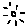
Label: sun